Field crop: maize
Growth stage: 2
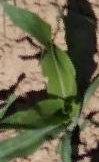
Species: maize